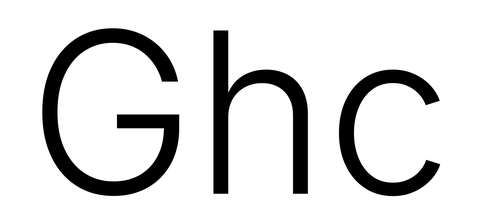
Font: Inter_Light